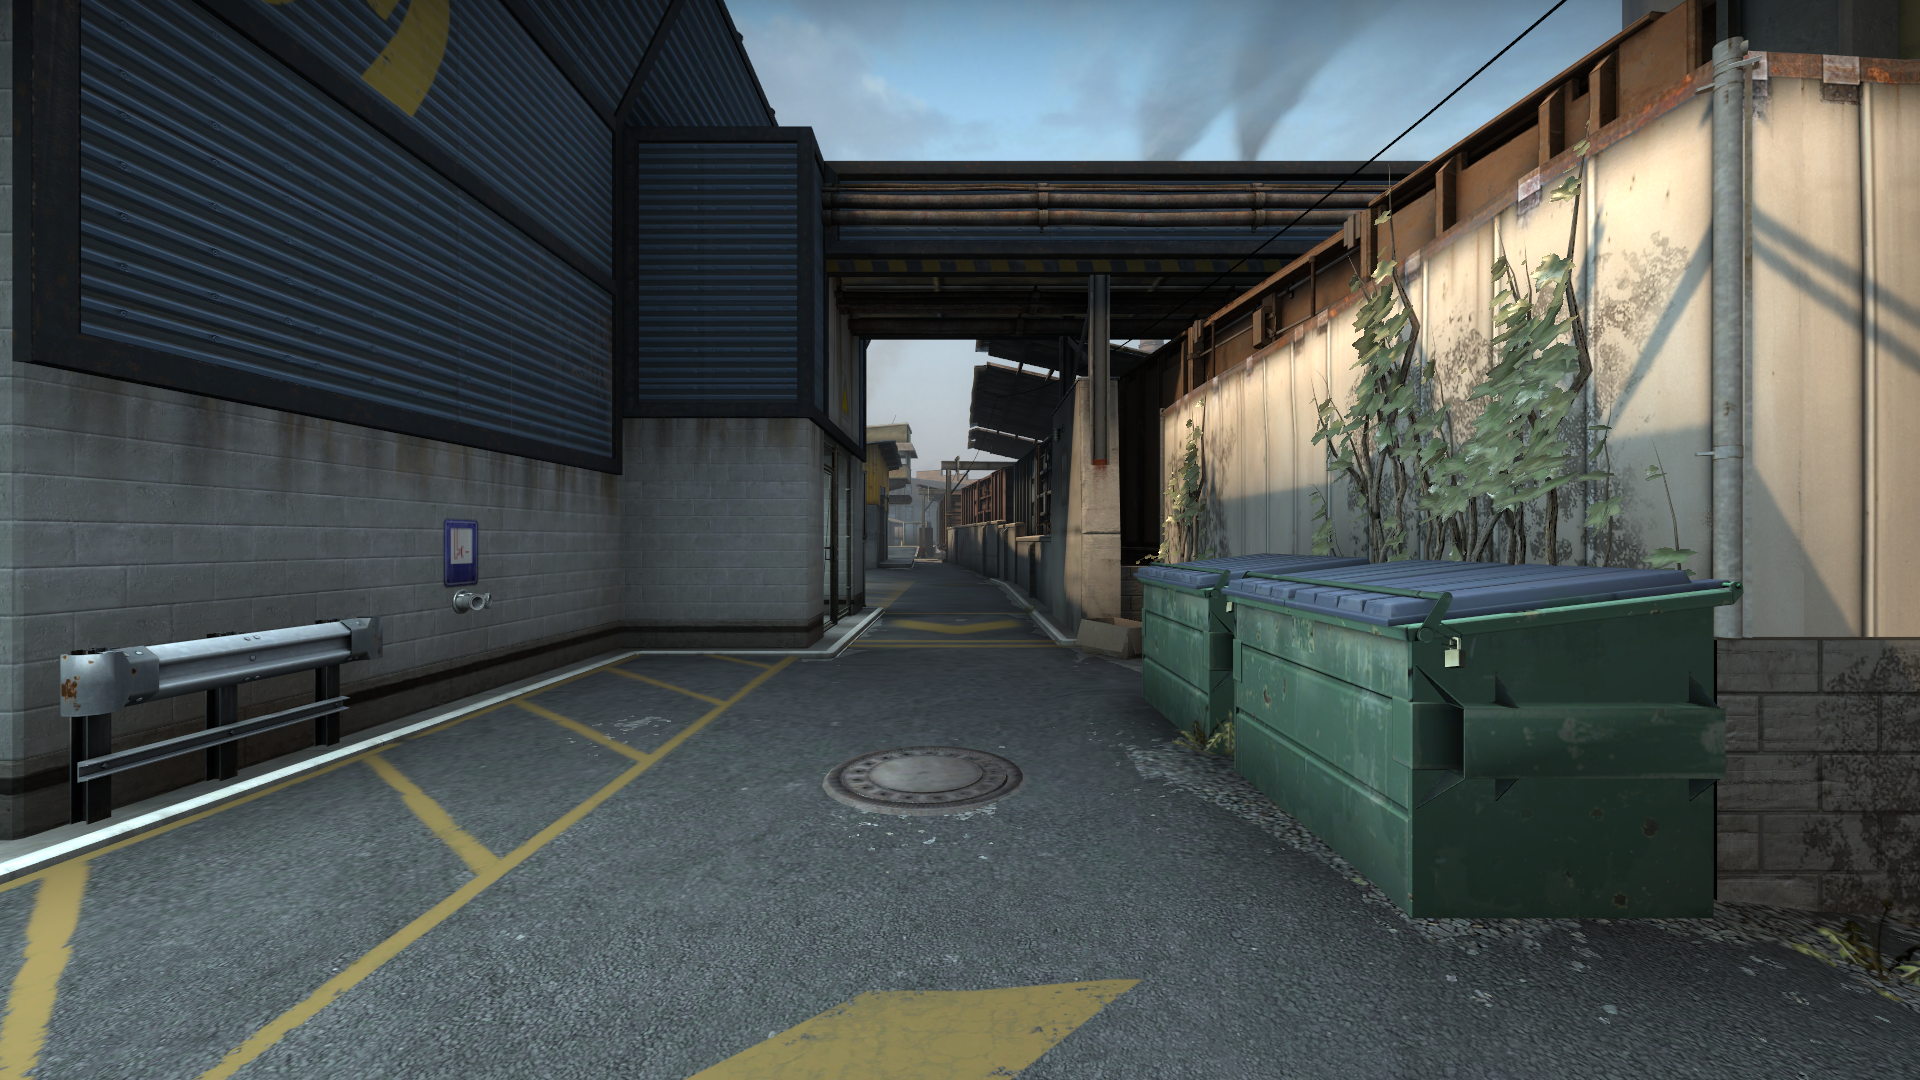
Map: de_train